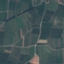
Land use / land cover: PermanentCrop